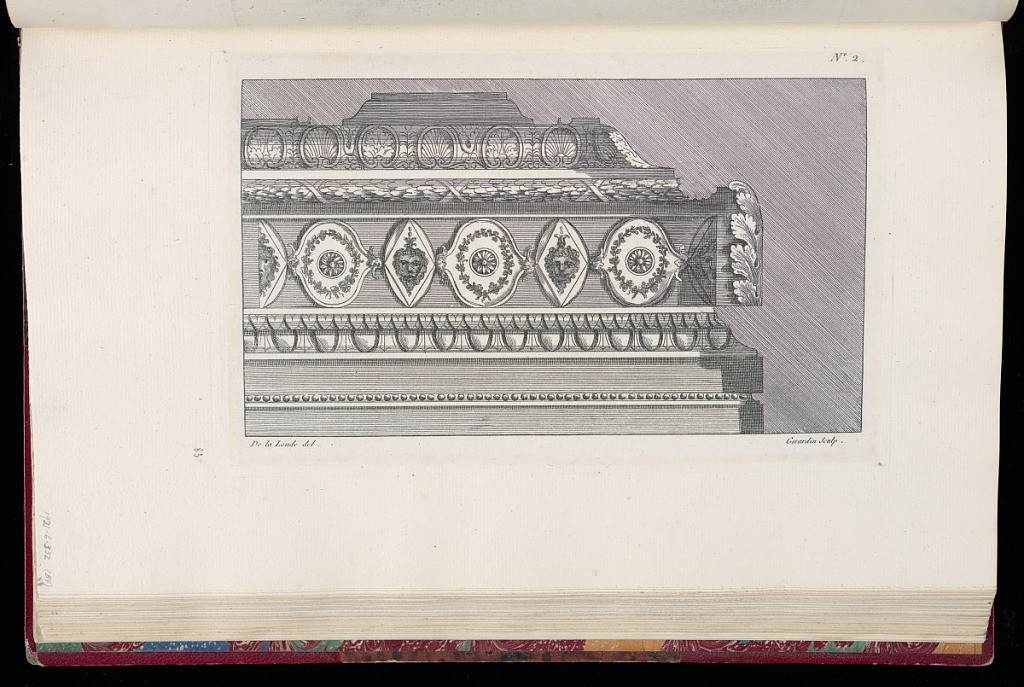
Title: Design for a Cornice
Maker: Richard de Lalonde, French, active 1780–96
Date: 1780-1789
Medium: Etching on off-white laid paper
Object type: Print
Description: Design for a cornice decorated with ornament motifs including palmettes, bound leaf, rosettes, garland, egg and dart, and lamb tongue. The plate is signed and numbered.